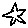
Label: star